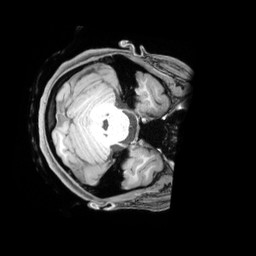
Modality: T1w
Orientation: axial
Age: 25
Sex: female
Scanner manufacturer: siemens
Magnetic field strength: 3 T
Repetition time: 1.97 s
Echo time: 0.00206 s